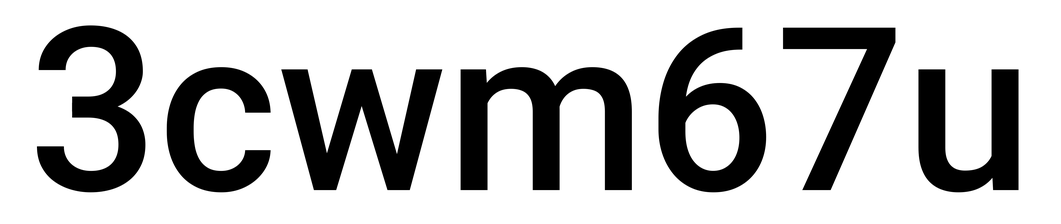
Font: Roboto_Medium